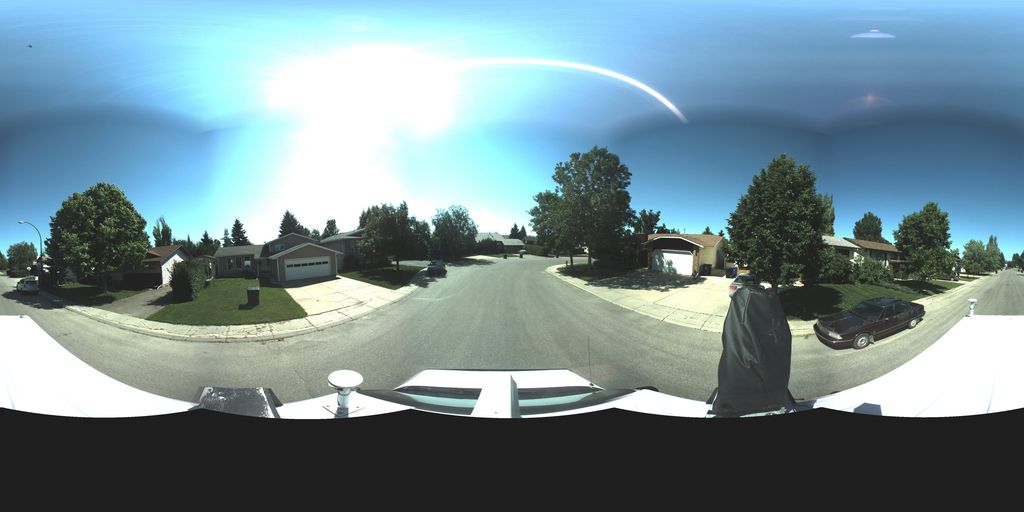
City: saskatoon